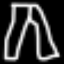
Label: pants